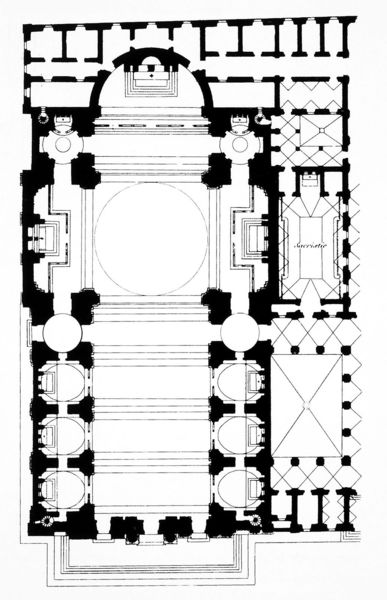
Titel: Il Gesù in Rom in der Bauphase von Giacomo della Porta
Künstler: Giacomo della Porta
Standort: Rom, Il Gesù (EU - I - Latium)
Schlagwörter: weiß, fenster, pfeiler, schwarz, säulen, zeichnung, anlage, architektur, barock, kirche, kreis, schiff, fassade, mauer, formen, linien, joche, kuppel, treppe, symmetrie, stufen, anbau, rechtecke, punkte, gewölbe, kloster, kuppeln, dom, schwarzweiß, räume, entwurf, altar, langhaus, portal, portale, querhaus, mauern, altarraum, apsis, chor, kapelle, plan, joch, bauten, grundriss, bauwerk, kreuzgang, nischen, apsiden, kapellen, vierung, längsschiff, querschiff, protal, zellen, nebengebäude, architetkur, klostee, annexbauten, häöngen